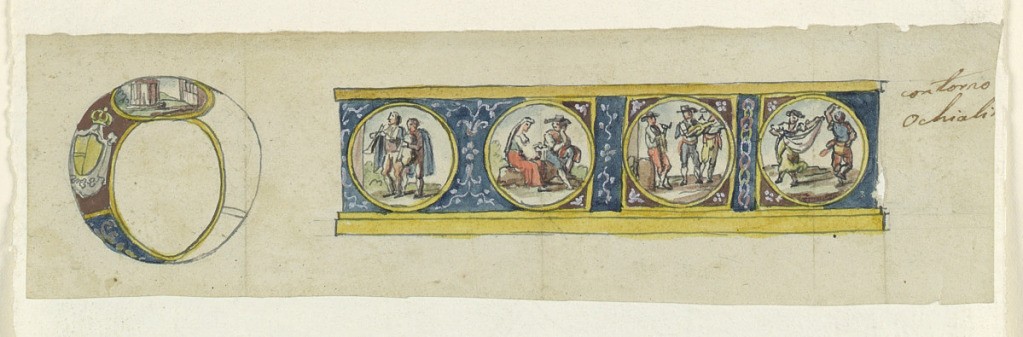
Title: A Ring
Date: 1820–50
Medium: Pen, ink, brush, various water colors, white. Paper
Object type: Drawing
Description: Horizontal rectangle. The ring is at left. It is decorated with an ovoidal landscape, with an indicated coat of arms and with leaves. The frame shows four circular medallions with peasant scenes, three of which are dispersed into an oblong.